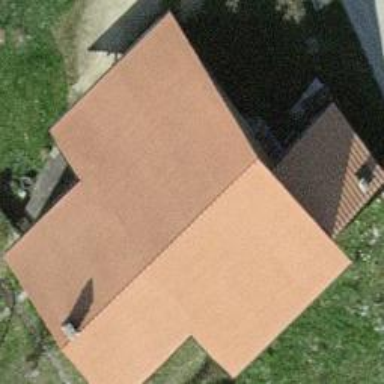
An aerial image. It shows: Simple and straightforward house.